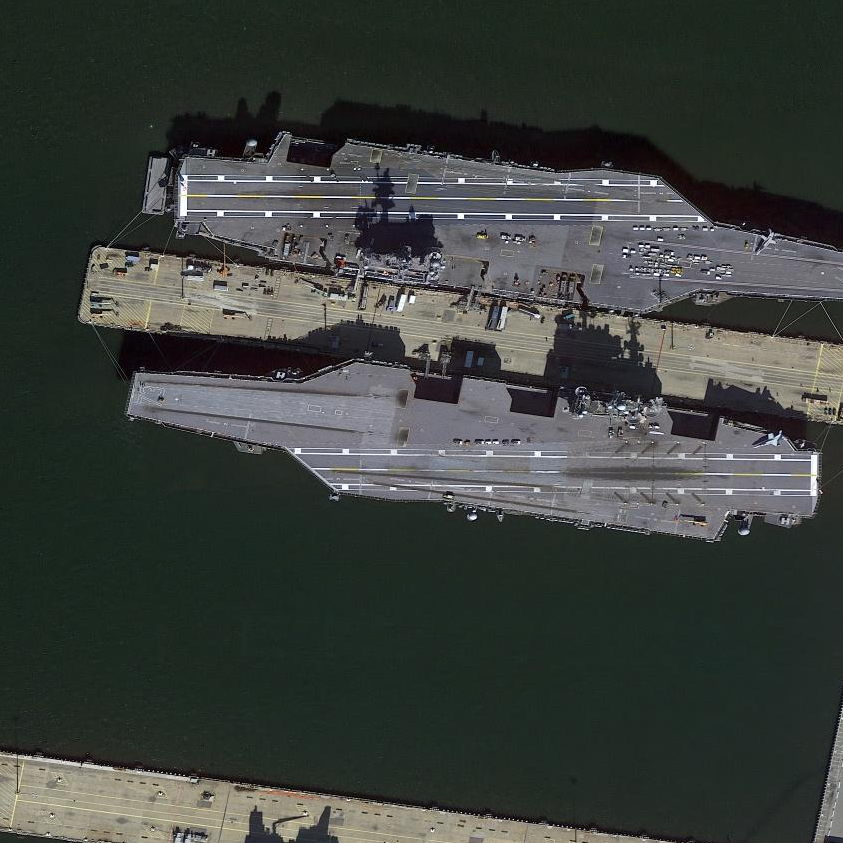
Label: aircraft_carrier